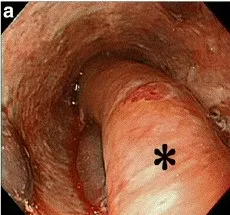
Upper gastrointestinal endoscopy images immediately after hematemesis. A; A longitudinal extension of reddish or wine-colored mucosal thickening (asterisk), obstructing the esophagus, is seen from the midesophagus to the esophagogastric junction.
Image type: endoscopy (gi_endoscopy)